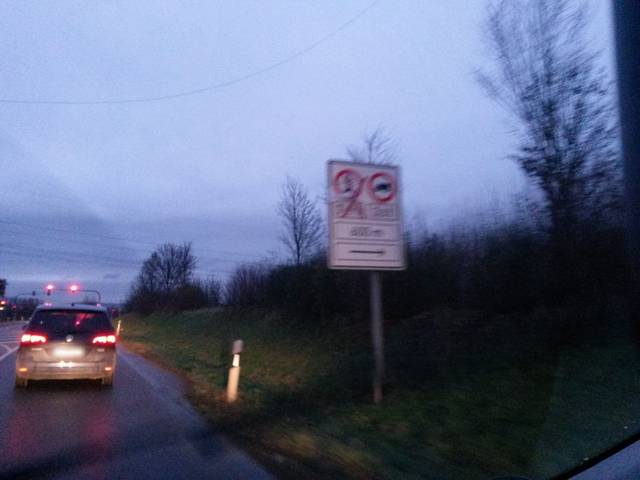
Region: Germany
Coordinates: 48.697, 9.284